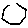
Label: hexagon